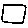
Label: square